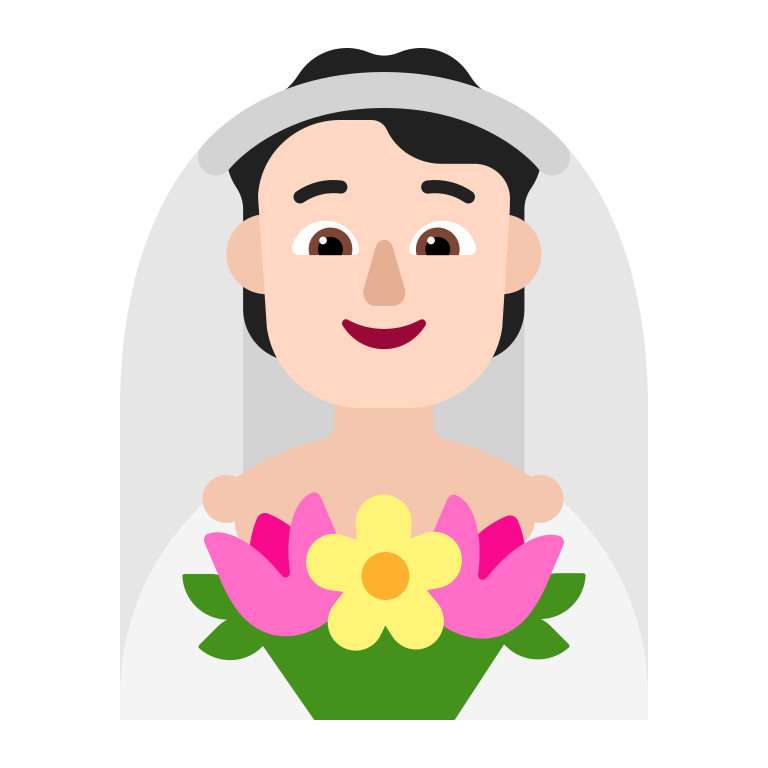
person with veil flat light